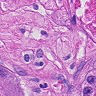
Metastatic tissue present: yes